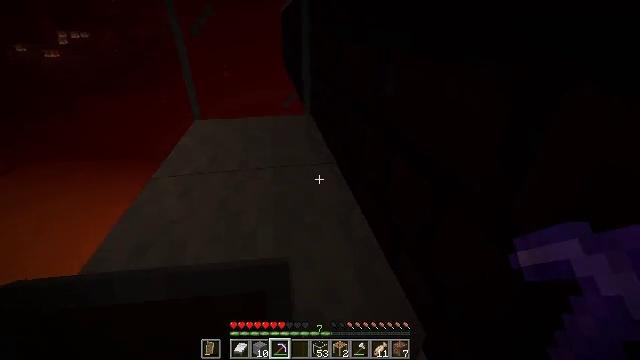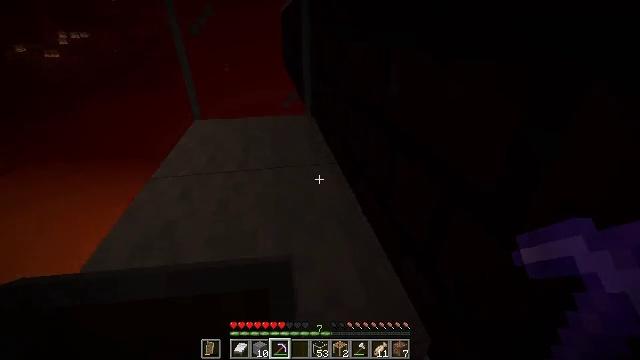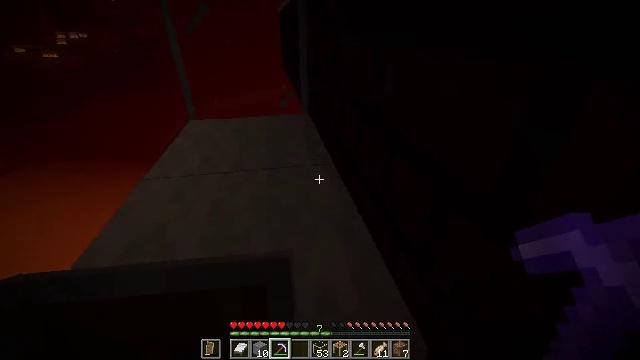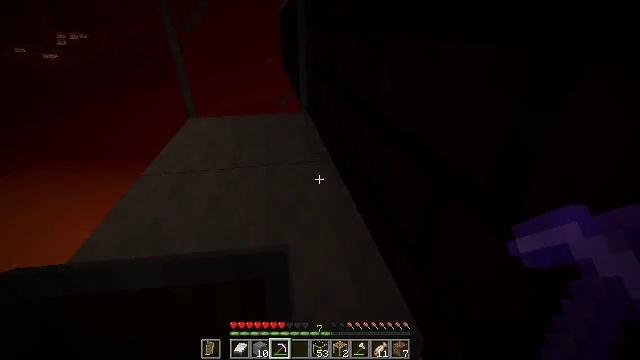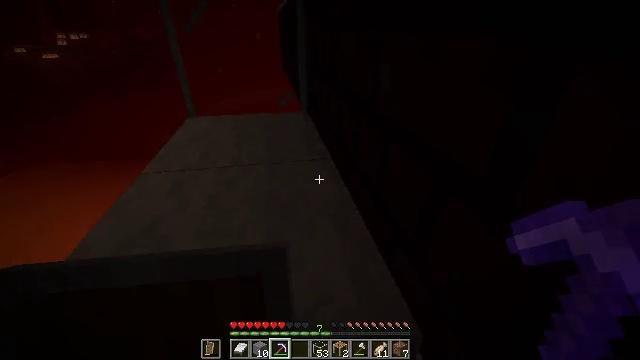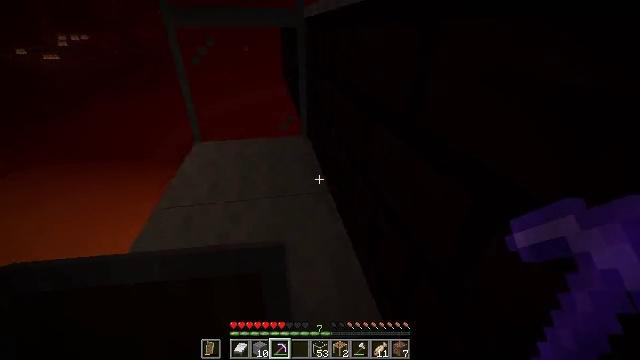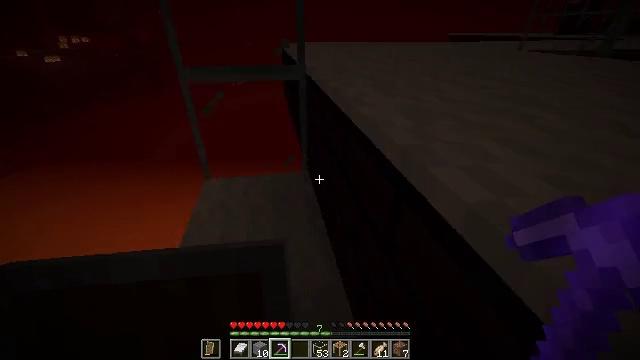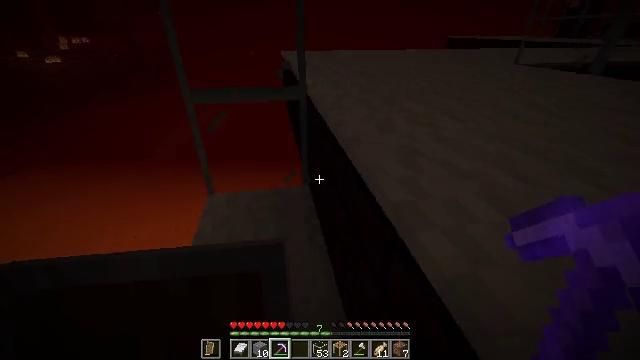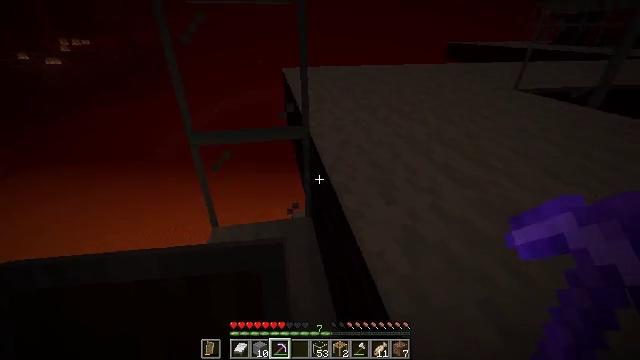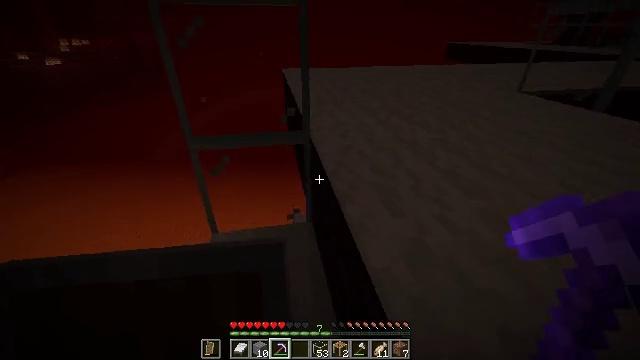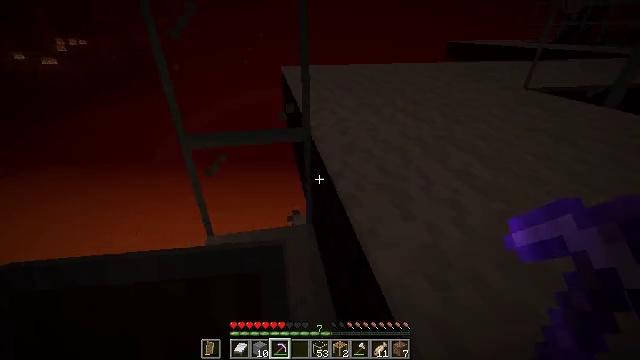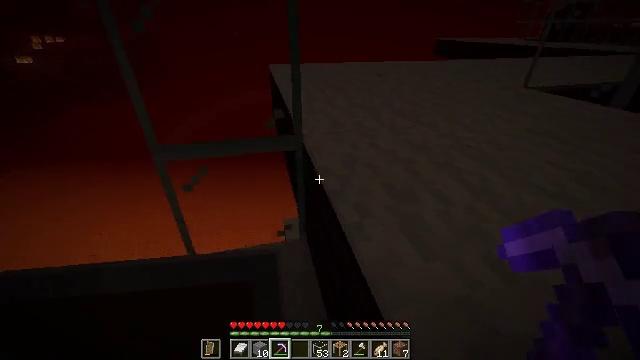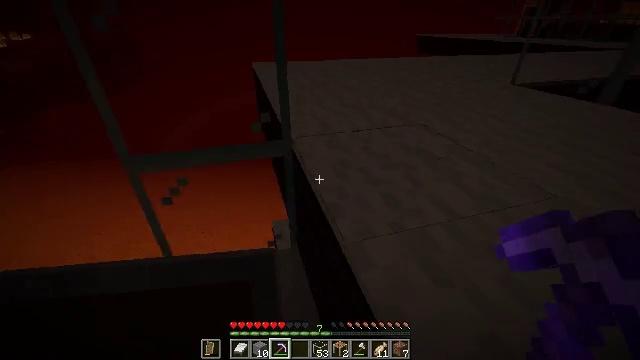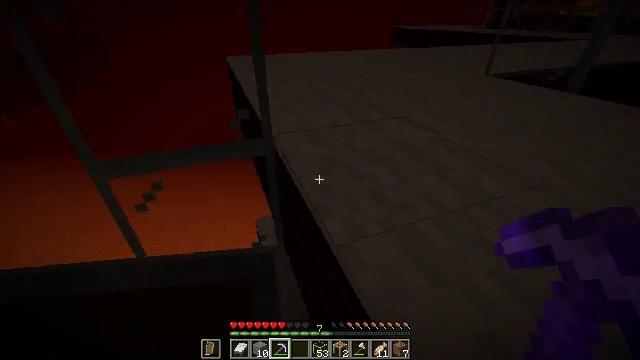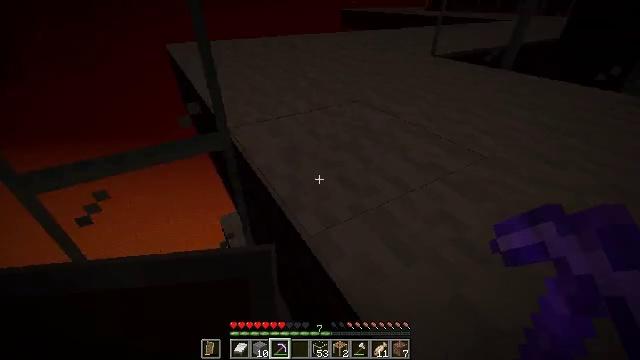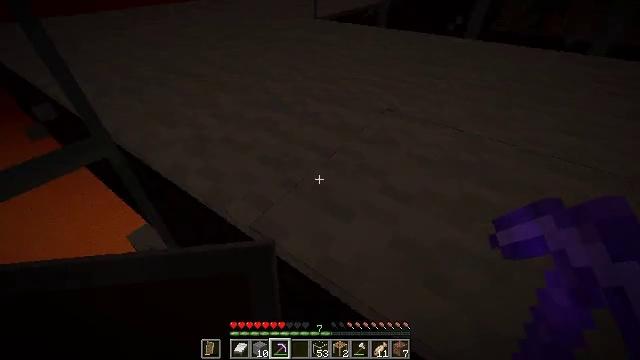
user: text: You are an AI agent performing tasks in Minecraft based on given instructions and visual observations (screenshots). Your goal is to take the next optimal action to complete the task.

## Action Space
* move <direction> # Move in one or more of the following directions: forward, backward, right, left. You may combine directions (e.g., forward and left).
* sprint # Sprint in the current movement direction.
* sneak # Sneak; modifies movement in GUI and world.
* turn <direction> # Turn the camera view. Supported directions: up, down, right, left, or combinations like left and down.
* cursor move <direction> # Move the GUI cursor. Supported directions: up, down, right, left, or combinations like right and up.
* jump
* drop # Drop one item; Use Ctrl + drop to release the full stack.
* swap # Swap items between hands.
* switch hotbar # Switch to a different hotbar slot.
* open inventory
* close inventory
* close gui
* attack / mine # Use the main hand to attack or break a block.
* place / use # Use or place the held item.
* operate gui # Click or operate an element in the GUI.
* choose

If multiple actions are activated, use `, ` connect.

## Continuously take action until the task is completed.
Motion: motion action
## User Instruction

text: Mine the white carpet.
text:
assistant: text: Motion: move forward
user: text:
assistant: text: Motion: no_op
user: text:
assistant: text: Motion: no_op
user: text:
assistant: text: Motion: no_op
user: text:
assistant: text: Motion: move forward, jump
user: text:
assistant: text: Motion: move forward, jump
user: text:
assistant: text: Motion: move forward, jump
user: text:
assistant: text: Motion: move forward, jump
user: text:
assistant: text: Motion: move forward, jump
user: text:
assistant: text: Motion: move forward
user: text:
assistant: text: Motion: move forward, turn right
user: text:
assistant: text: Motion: turn right
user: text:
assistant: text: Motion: turn right and down
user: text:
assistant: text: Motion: turn right and down
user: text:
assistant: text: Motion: turn right and down
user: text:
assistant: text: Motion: turn right and down
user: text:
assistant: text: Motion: turn right and down
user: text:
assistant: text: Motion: turn right and down
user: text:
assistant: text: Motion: turn right and down
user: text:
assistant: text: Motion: turn right and down
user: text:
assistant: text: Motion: turn right
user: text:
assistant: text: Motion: turn right
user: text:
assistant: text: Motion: turn right
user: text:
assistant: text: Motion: turn right
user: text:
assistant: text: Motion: turn right
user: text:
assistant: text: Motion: no_op
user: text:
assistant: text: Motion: no_op
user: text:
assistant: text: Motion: turn up
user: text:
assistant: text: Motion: no_op
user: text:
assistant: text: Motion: attack / mine